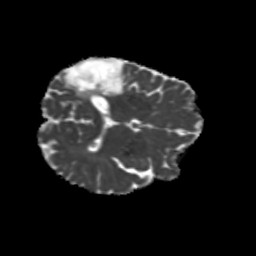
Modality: MD
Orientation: axial
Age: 46
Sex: female
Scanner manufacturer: siemens
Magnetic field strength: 3 T
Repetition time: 5.25 s
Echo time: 0.08 s